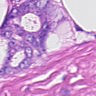
Metastatic tissue present: yes